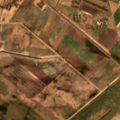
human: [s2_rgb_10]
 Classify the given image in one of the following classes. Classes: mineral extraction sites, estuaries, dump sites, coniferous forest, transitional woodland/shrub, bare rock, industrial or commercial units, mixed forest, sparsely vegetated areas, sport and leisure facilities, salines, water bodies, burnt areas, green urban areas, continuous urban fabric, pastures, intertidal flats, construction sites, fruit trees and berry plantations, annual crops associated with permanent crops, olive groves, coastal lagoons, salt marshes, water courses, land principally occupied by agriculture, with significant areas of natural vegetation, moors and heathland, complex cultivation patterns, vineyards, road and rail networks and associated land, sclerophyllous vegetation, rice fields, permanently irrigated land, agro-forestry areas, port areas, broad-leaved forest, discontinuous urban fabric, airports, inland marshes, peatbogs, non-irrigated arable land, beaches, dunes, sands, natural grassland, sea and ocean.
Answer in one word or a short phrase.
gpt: non-irrigated arable land, pastures, complex cultivation patterns